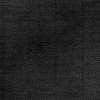
Atmospheric dust classification: dusty